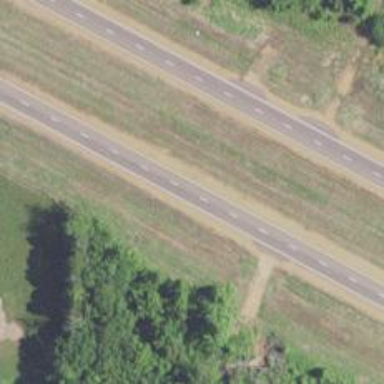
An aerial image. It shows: Dual carriageway trunk highway with asphalt surface. It is expressway.